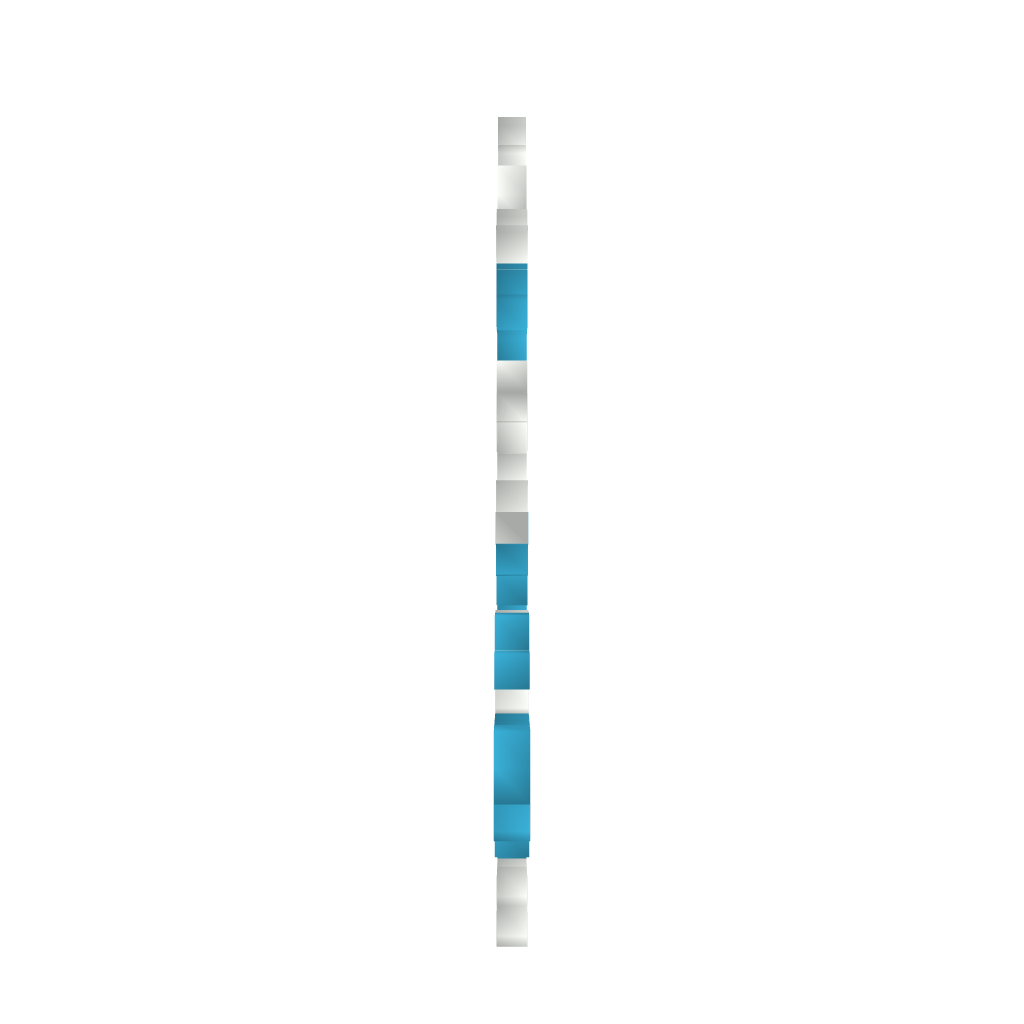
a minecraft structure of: Shadowman (ErnieCIII)